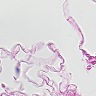
Metastatic tissue present: no